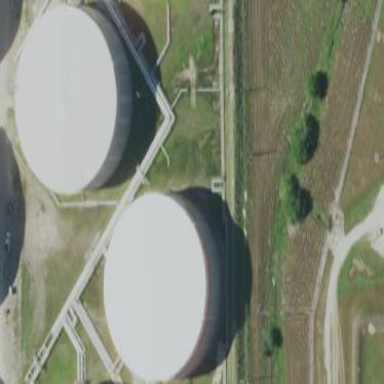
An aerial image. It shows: Storage tank which is man-made and housed in building.